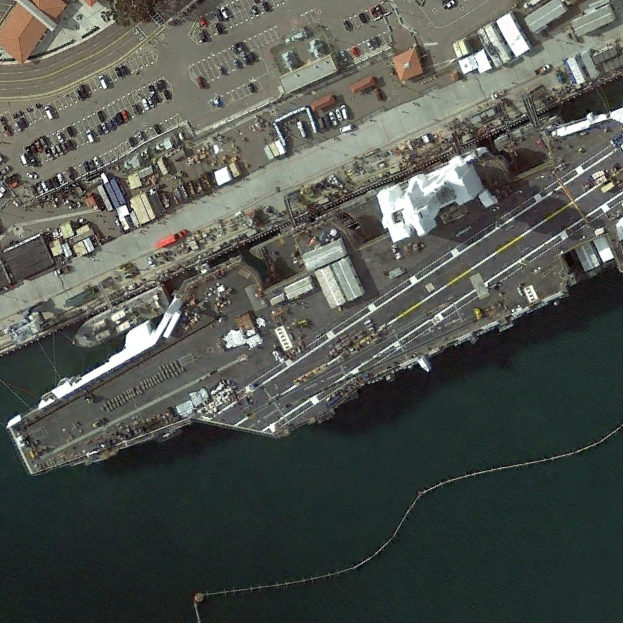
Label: aircraft_carrier